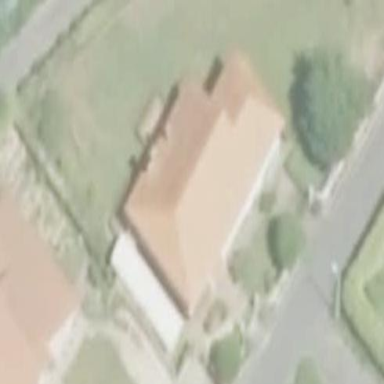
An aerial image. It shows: Simple house.